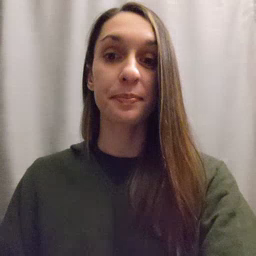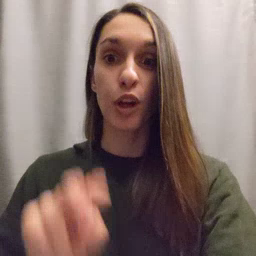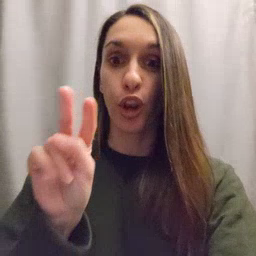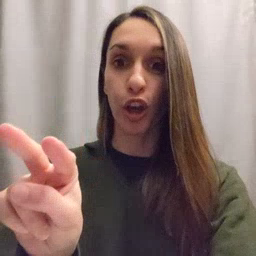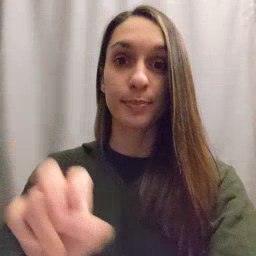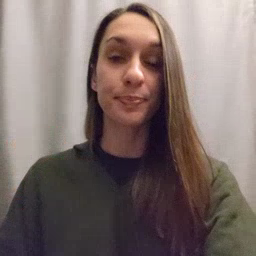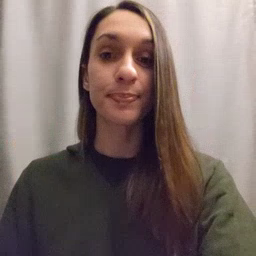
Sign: look